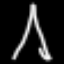
Label: The Eiffel Tower